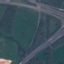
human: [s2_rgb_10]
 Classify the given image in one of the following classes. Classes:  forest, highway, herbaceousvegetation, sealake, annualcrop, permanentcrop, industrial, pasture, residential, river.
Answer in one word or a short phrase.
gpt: Highway